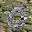
Label: 0